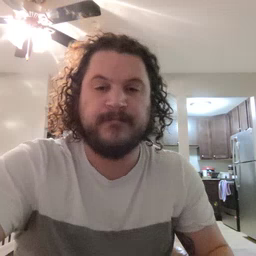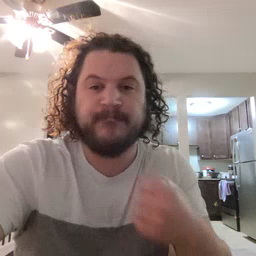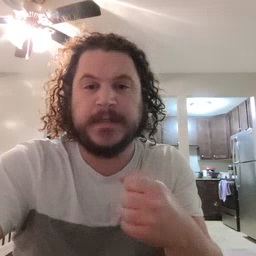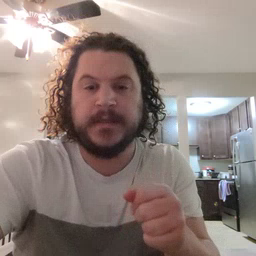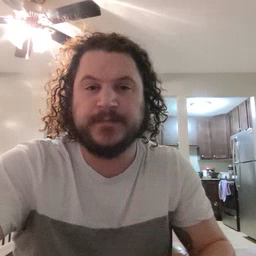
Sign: make